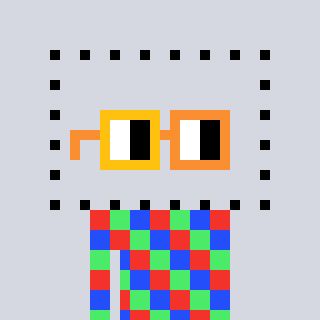
a pixel art character with square yellow and orange glasses, a void-shaped head and a orange-colored body on a cool background